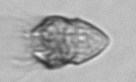
Label: Strombidium_morphotype1